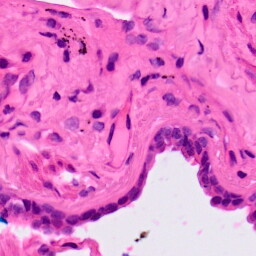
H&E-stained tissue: Lung